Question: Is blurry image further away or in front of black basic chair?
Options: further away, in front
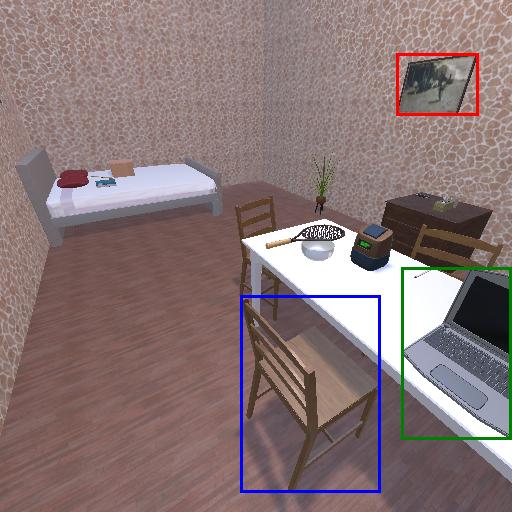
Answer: further away